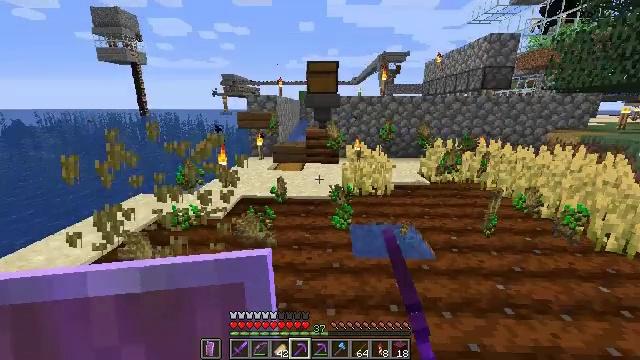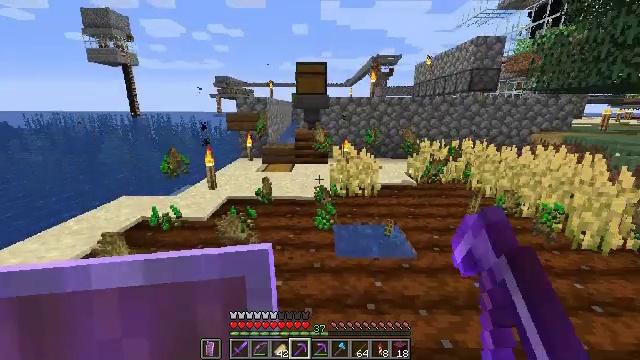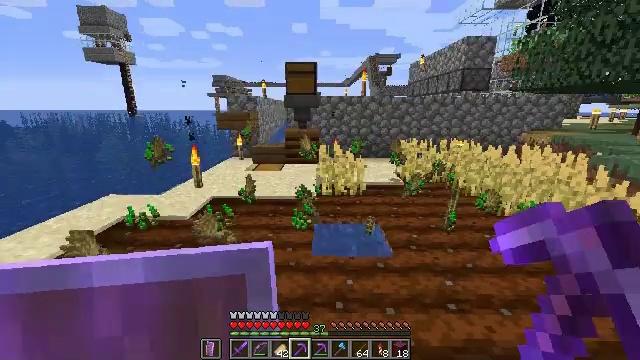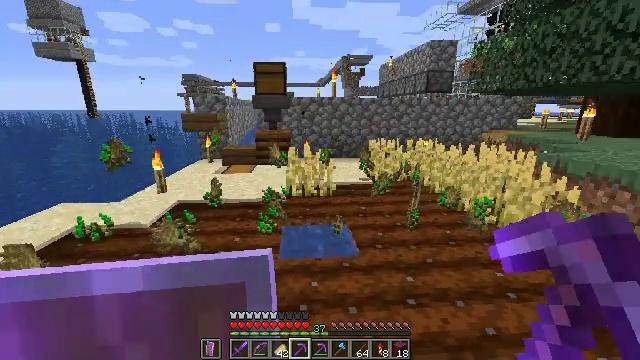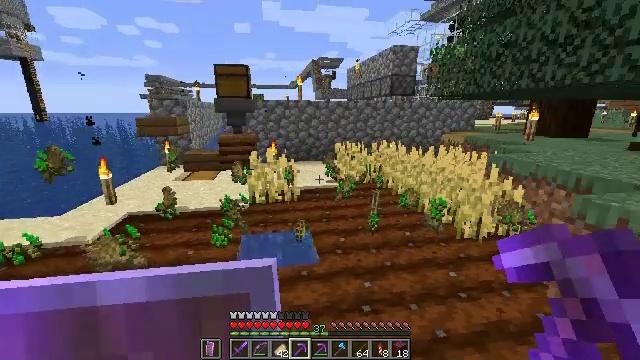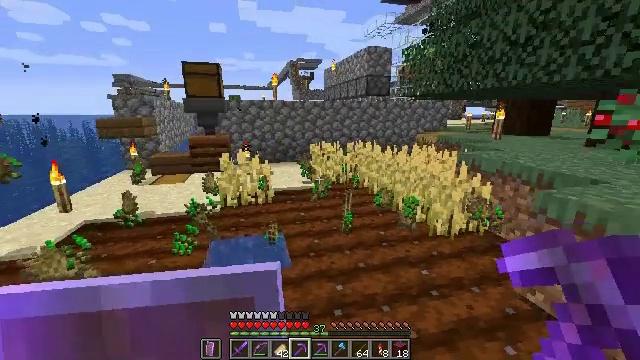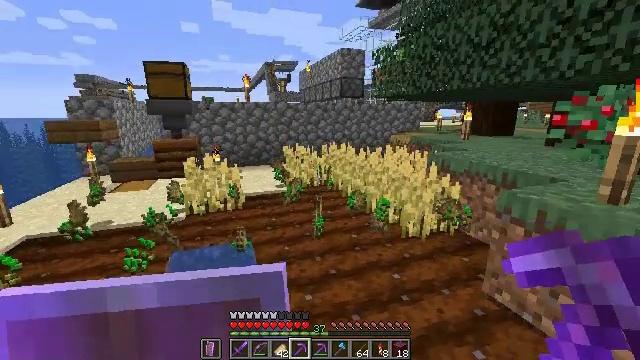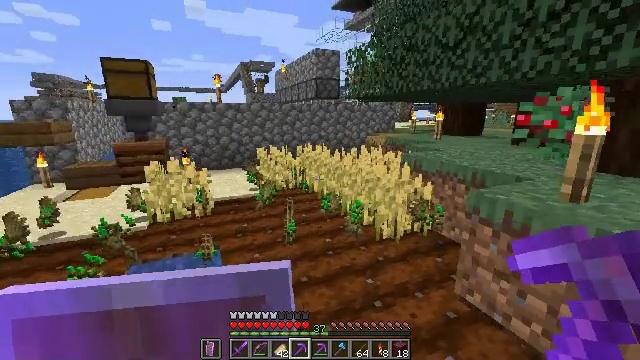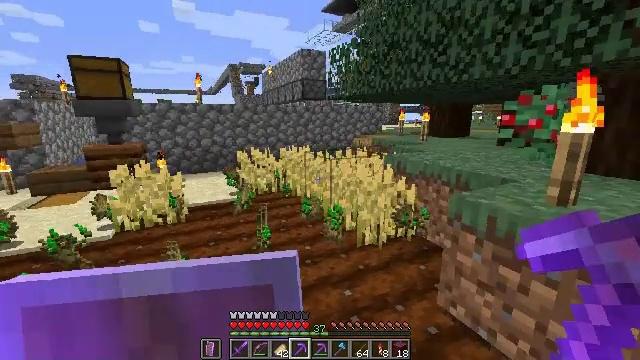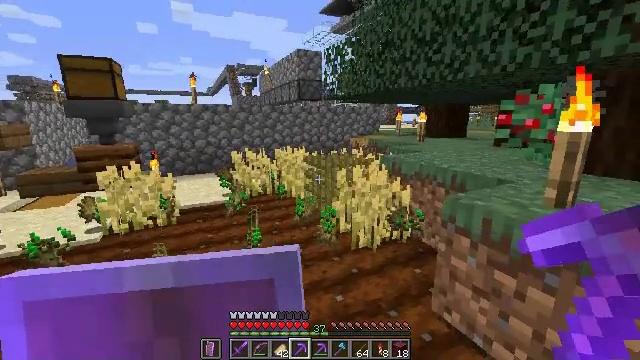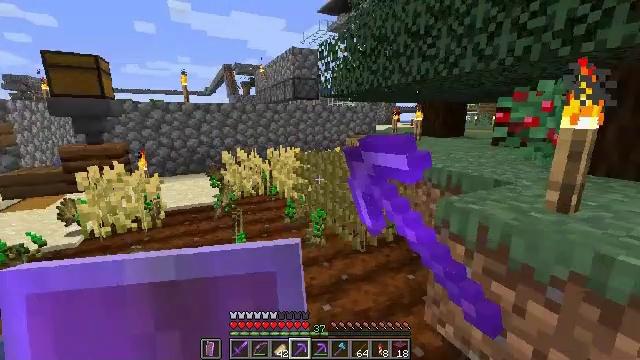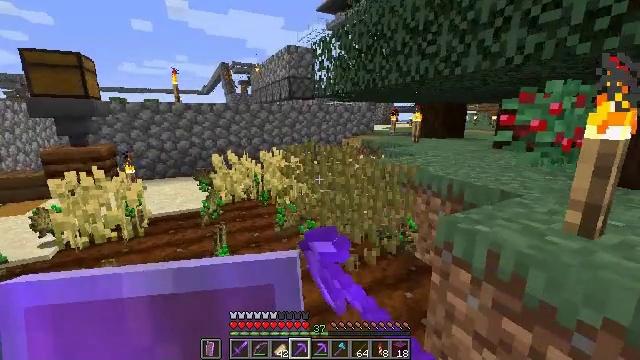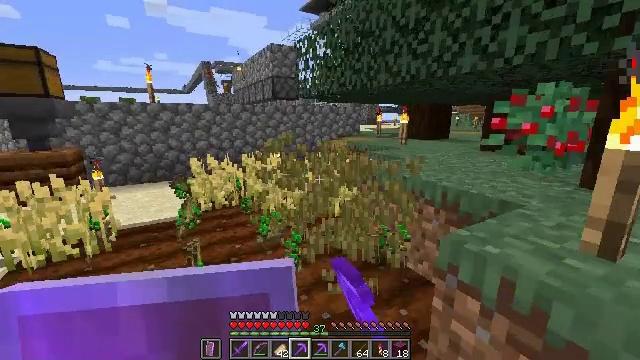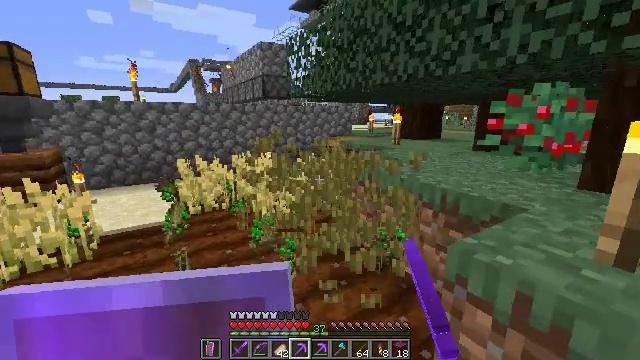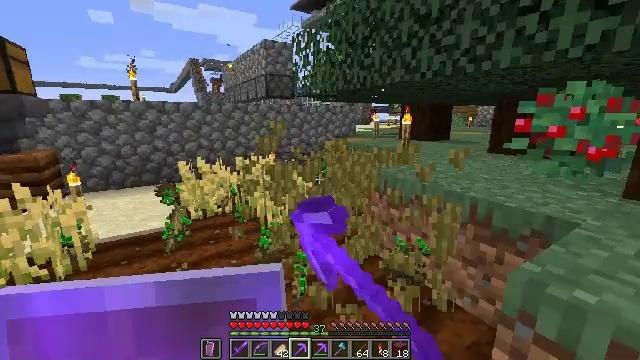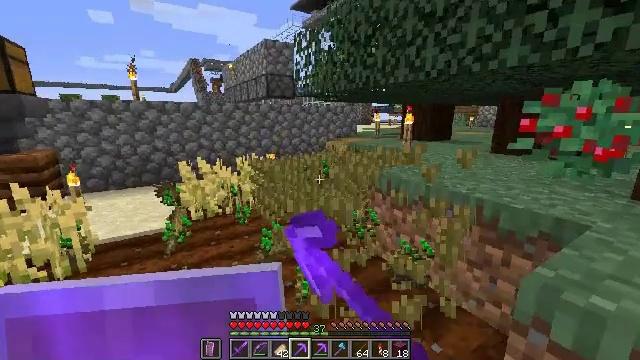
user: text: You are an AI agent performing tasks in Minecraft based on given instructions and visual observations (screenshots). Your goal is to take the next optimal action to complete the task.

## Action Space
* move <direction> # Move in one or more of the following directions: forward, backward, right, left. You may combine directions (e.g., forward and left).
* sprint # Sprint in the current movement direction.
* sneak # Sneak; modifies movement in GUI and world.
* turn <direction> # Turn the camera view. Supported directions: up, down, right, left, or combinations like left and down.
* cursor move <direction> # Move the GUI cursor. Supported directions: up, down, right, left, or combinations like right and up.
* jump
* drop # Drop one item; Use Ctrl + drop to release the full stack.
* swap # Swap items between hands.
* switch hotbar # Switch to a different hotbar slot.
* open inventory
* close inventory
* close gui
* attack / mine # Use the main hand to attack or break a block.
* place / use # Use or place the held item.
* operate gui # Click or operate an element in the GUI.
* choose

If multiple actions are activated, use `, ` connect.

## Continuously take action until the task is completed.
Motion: motion action
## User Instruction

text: Collect wheat crops.
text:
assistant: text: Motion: move right, turn right, attack / mine
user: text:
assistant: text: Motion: move right, attack / mine
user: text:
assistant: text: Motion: move right, turn right, attack / mine
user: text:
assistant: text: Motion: move forward and move right, turn right, attack / mine
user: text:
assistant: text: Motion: move forward and move right, turn right, attack / mine
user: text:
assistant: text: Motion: move forward and move right, turn right, attack / mine
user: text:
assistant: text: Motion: move forward and move right, turn right, attack / mine
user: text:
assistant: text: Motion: move forward and move right, turn right, attack / mine
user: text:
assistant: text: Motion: move forward and move right, attack / mine
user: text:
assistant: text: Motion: move forward, attack / mine
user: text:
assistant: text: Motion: move forward, attack / mine
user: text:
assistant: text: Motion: move forward and move left, turn right, attack / mine
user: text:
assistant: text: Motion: move forward and move left, turn right, attack / mine
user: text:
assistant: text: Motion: move forward and move left, attack / mine
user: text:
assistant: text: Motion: move forward and move left, attack / mine
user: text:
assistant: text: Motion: move forward, turn left, attack / mine
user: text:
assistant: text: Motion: move forward and move left, turn left, attack / mine
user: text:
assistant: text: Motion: move forward and move left, attack / mine
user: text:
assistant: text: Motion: move forward and move left, attack / mine
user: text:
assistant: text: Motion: move forward and move left, attack / mine
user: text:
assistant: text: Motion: move forward, attack / mine
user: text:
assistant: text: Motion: move forward, turn left and down, attack / mine
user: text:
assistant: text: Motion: turn left and down, attack / mine
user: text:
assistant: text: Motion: no_op
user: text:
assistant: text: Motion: turn left
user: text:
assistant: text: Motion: turn left and down
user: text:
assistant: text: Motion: turn left and down
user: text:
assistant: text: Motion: no_op
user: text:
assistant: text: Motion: no_op
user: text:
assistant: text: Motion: no_op